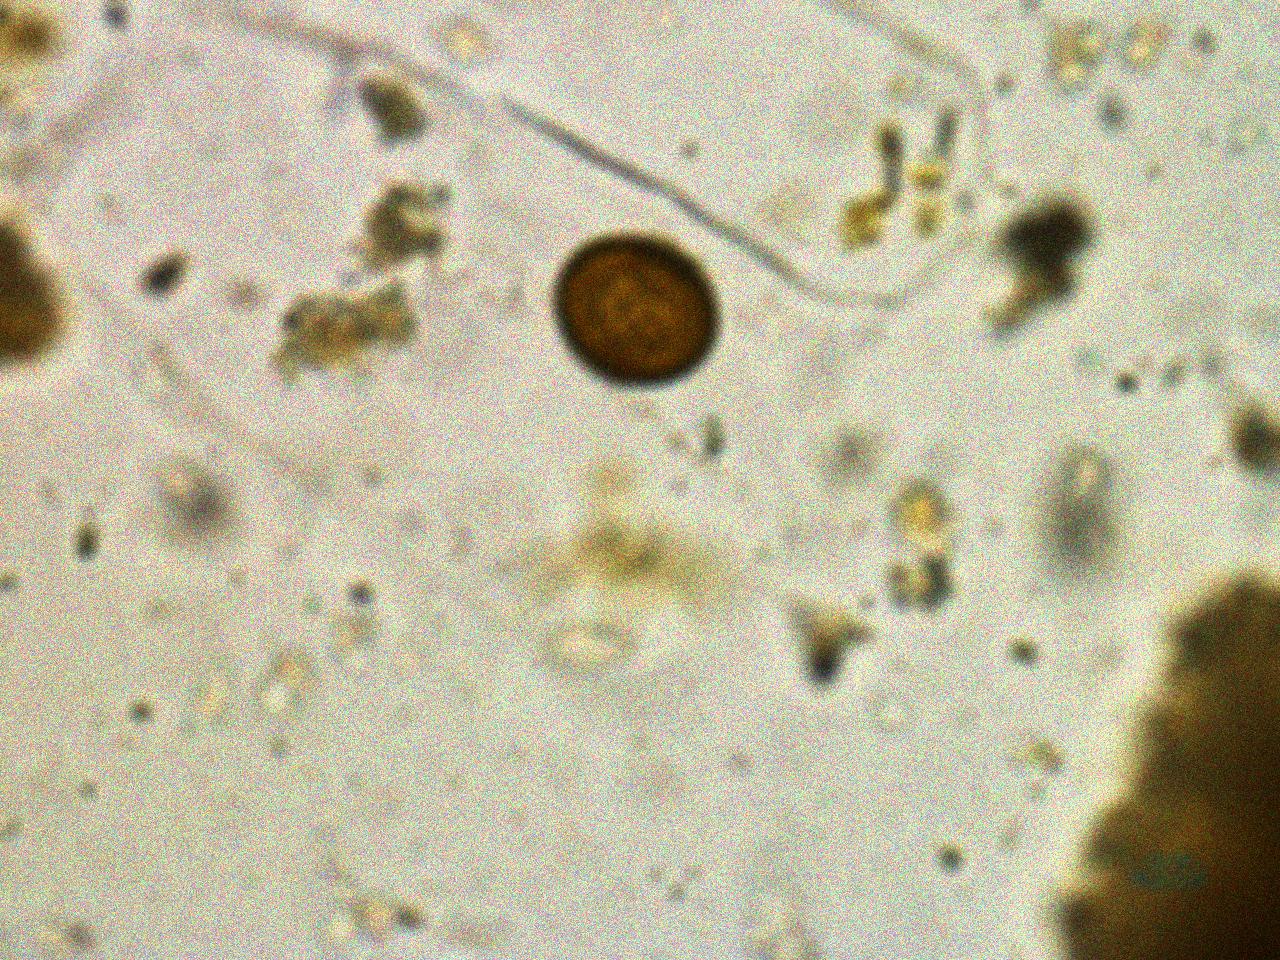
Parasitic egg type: Taenia spp. egg